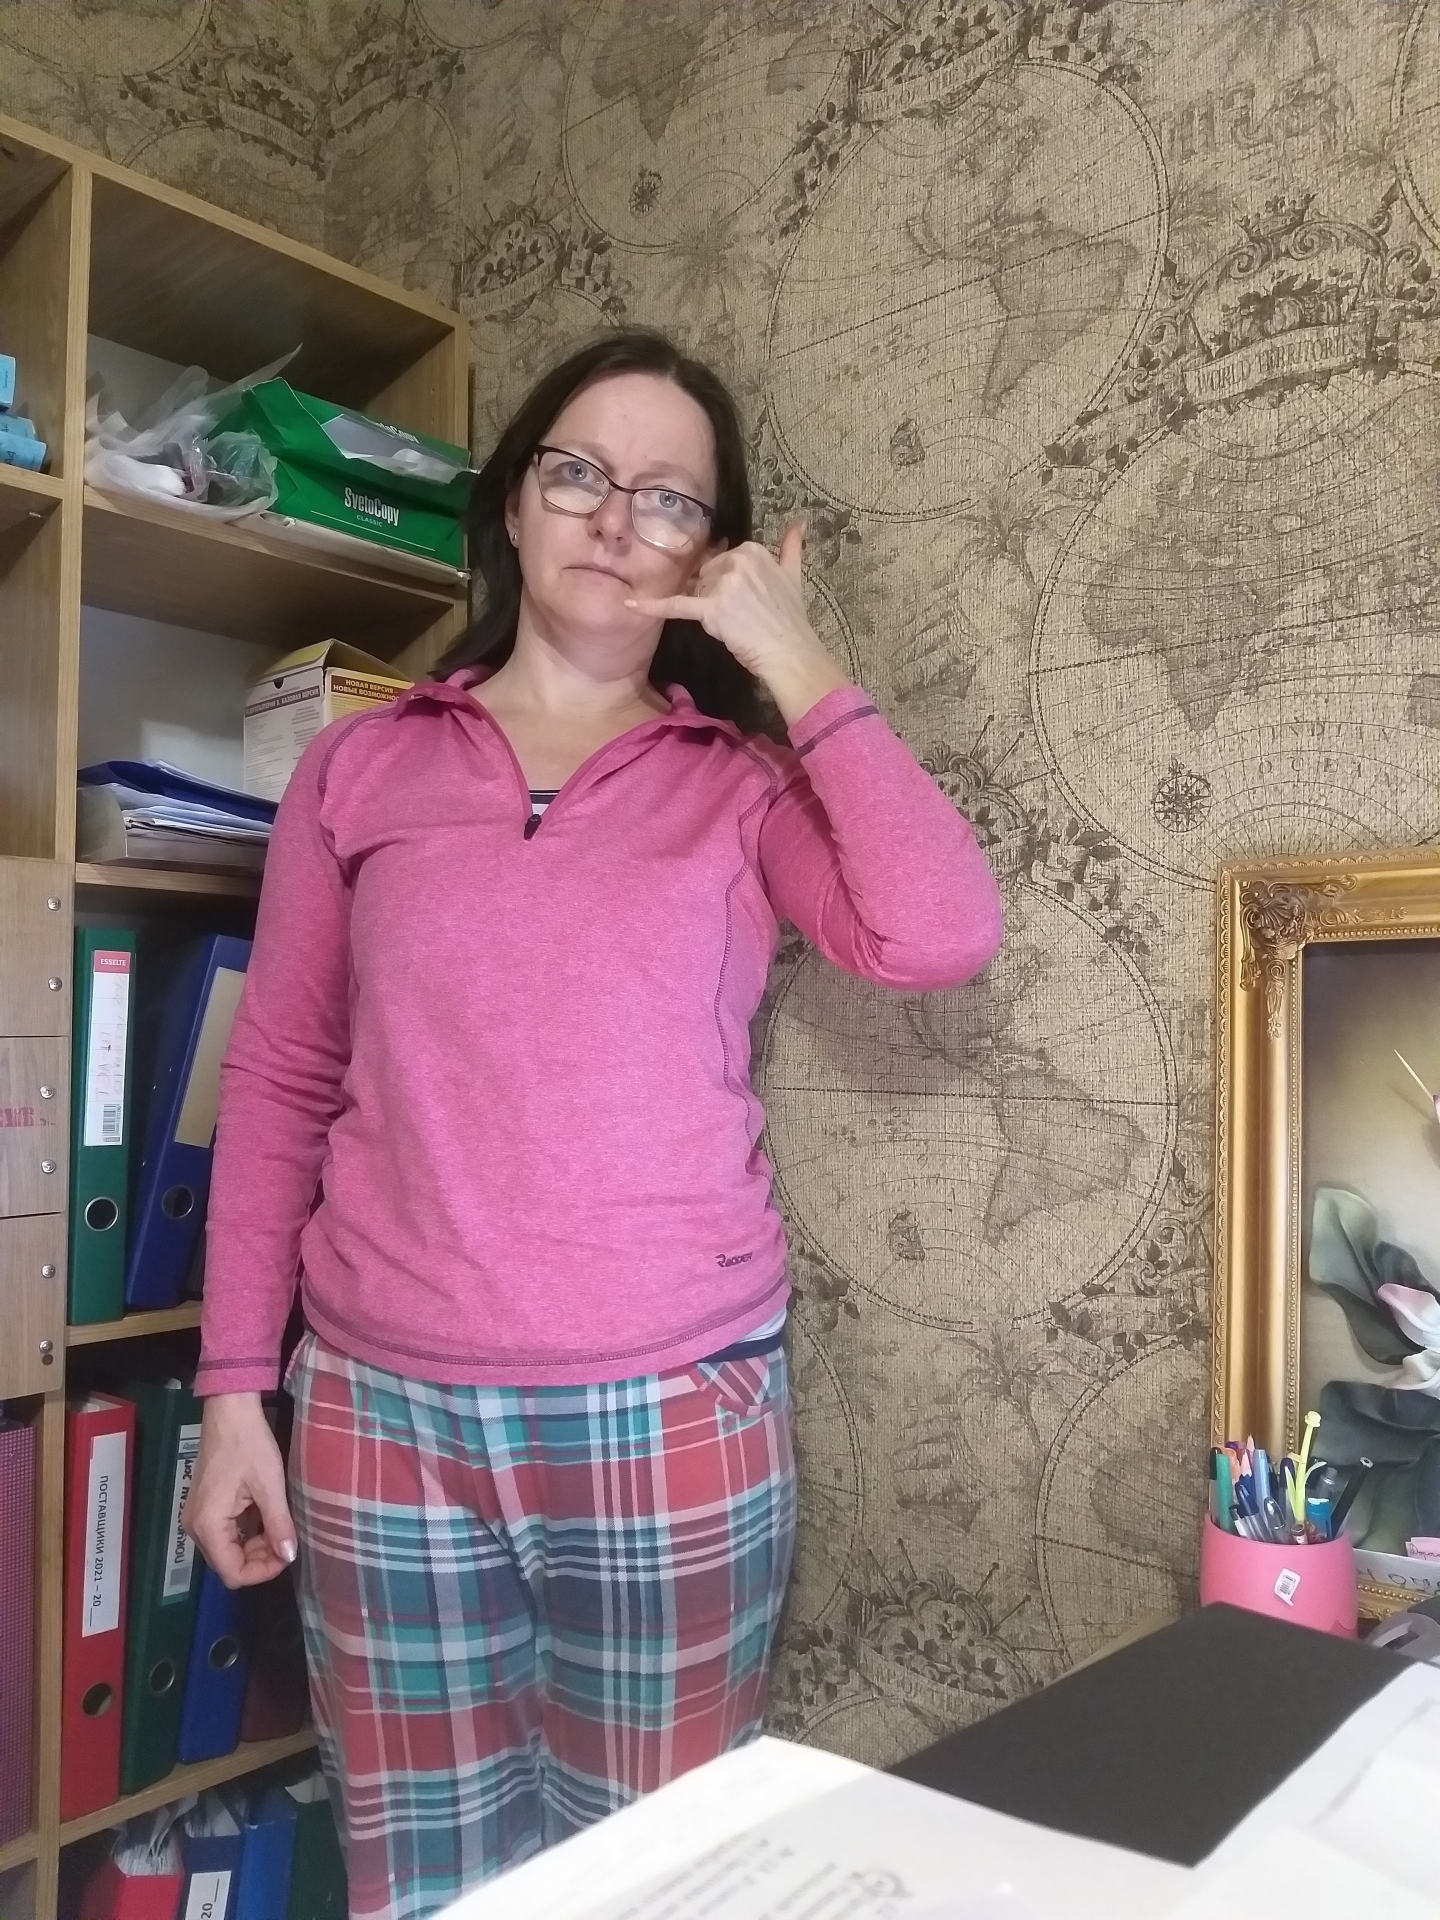
Label: clear